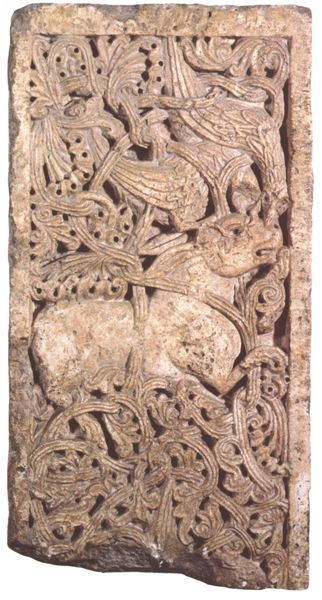
Titel: Steinmetzarbeit aus der Óbudaer Propsteikirche
Institution: Budapest, Historisches Museum
Schlagwörter: blume, blumen, braun, hund, tier, muster, stein, england, pferd, skulptur, apfel, relief, figuren, verziert, reh, verschlungen, mittelalter, bänder, flechtwerk, pfalnzen, lindwurm, bohrung, bohrlöcher, irland, windungen, rauke, skultpturen